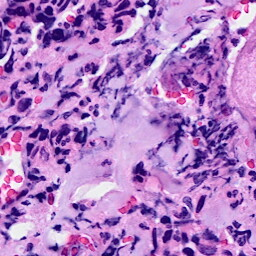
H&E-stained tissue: Breast